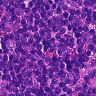
Metastatic tissue present: no